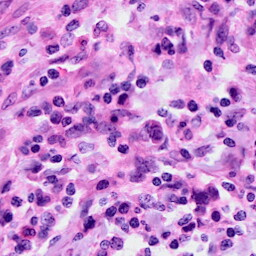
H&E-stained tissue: Cervix